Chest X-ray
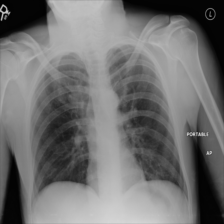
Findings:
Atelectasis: negative
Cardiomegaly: negative
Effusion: negative
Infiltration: negative
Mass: negative
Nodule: negative
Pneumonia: negative
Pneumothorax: negative
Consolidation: negative
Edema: negative
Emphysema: negative
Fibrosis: negative
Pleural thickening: negative
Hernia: negative